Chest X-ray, PA view. Patient: 43 years old, sex F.
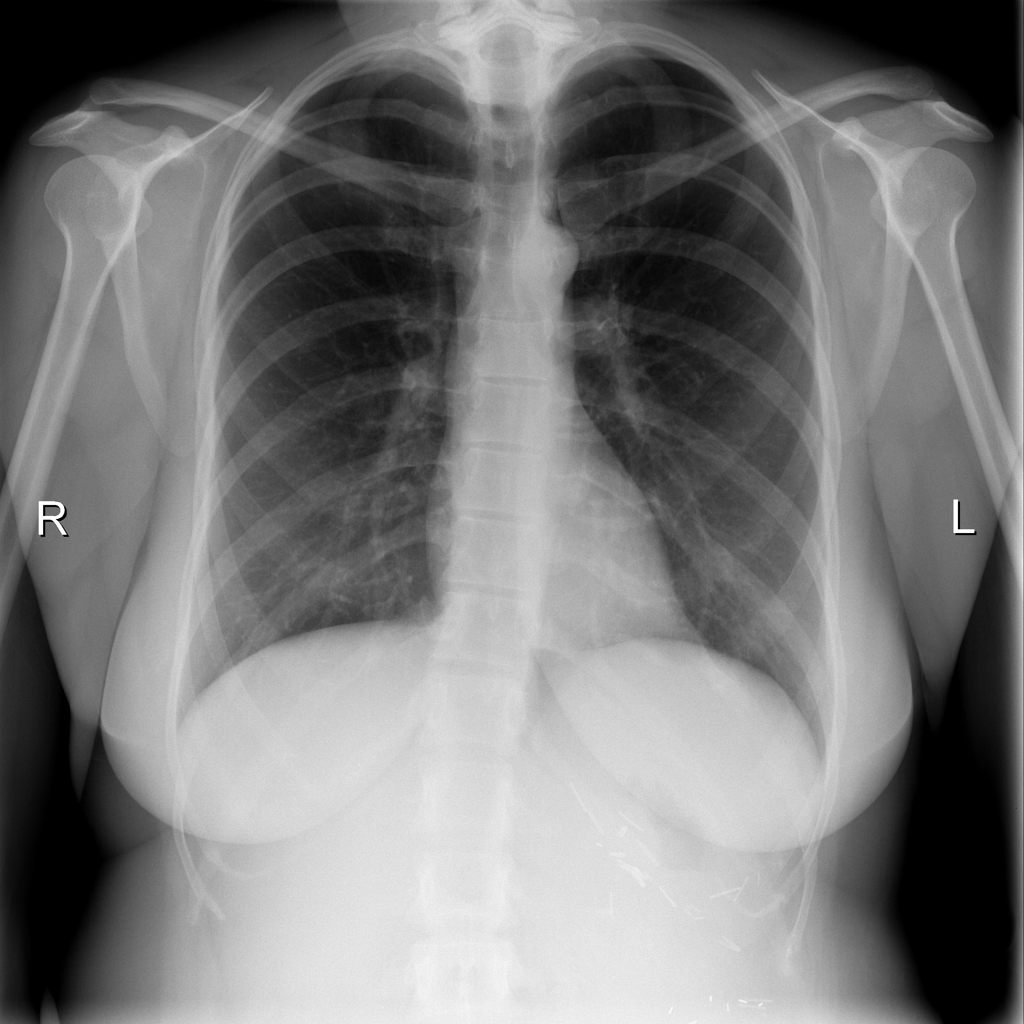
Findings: No Finding